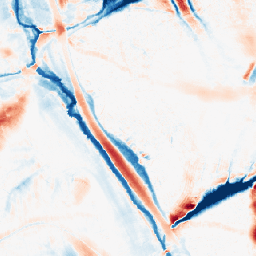
Category: morphological
Decomposition family: morphological_ellipse
Decomposition parameters: operation: average
width: 30
height: 50
Upsampling method: nearest
Upsampling parameters: scale: 4
Upsampling scale: 4